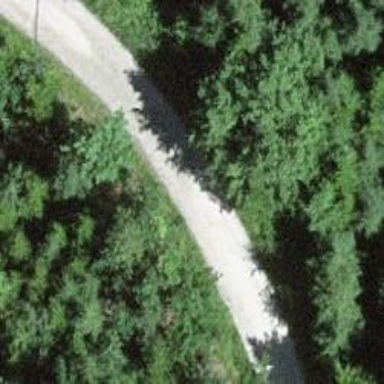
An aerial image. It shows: Track road with grade4 tracktype.